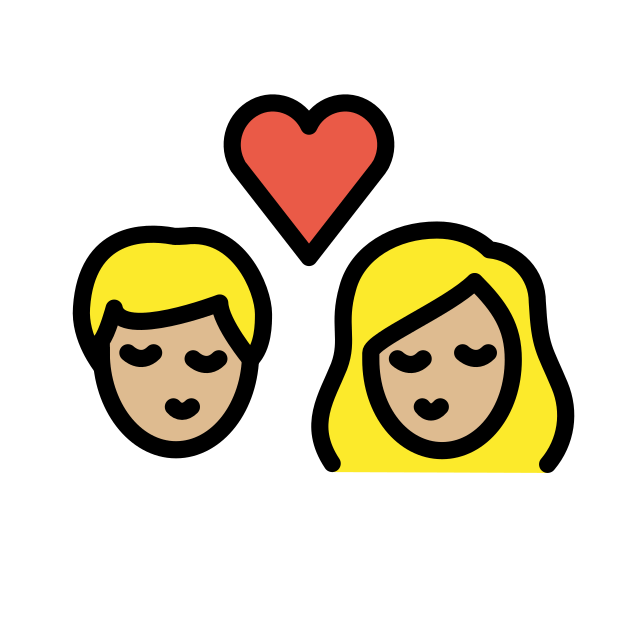
kiss: woman, man, medium-light skin tone